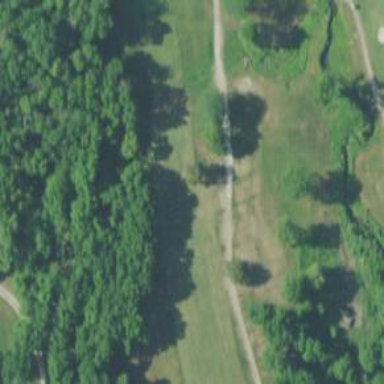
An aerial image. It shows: Service road designated as golf cart path.